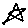
Label: star